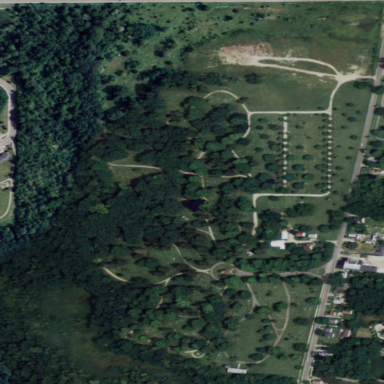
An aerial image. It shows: Cemetery.